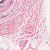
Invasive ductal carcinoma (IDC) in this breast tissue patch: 0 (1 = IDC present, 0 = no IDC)